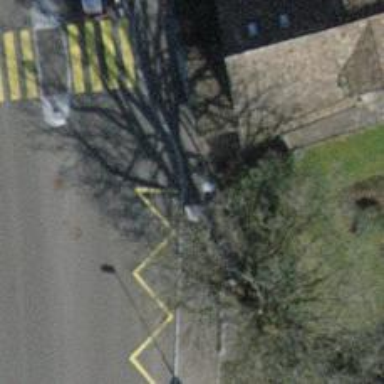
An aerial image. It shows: Platform for public transport. The platform is located by the road.